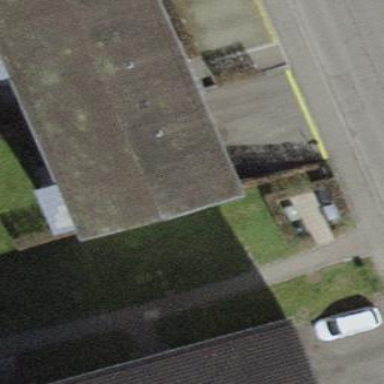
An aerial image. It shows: Pitched roof building.